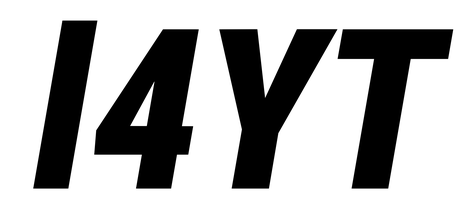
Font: Roboto-Italic_Condensed_Black_Italic